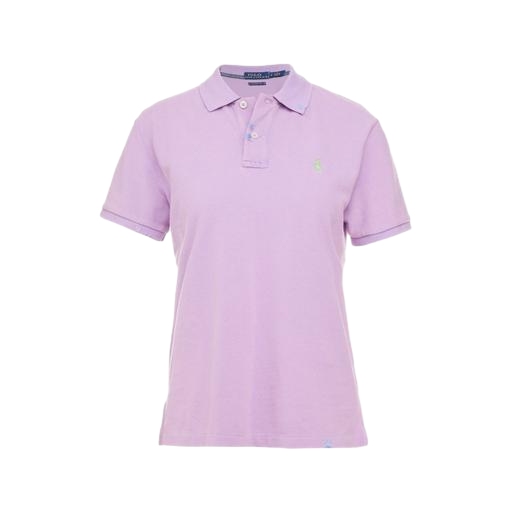
purple skinny-fit stretch polo shirt, purple skinny-fit polo shirt, purple monogram polo shirt, white background